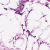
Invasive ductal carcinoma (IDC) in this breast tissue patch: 0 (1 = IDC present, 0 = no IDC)